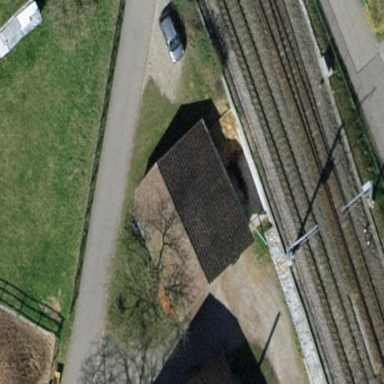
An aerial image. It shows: Farm auxiliary building with gabled roof.